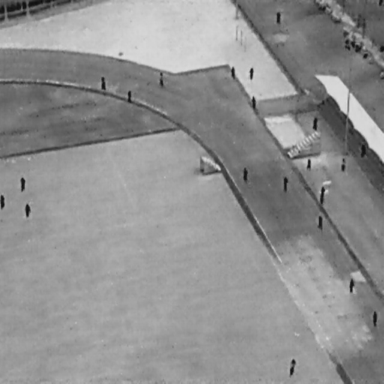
There are 21 People in the infrared image.